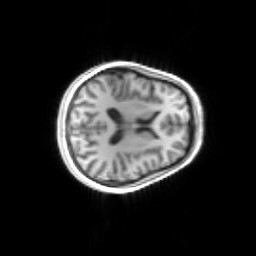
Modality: inplaneT1
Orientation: axial
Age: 25
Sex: female
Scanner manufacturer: siemens
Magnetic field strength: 3 T
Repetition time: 1.2 s
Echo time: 0.00251 s